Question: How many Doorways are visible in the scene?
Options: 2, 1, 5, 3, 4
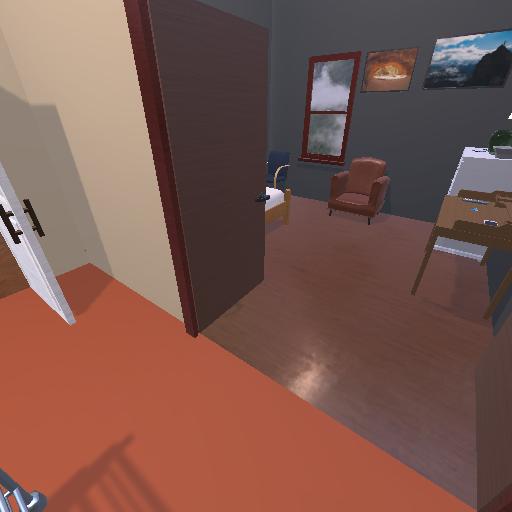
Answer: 2